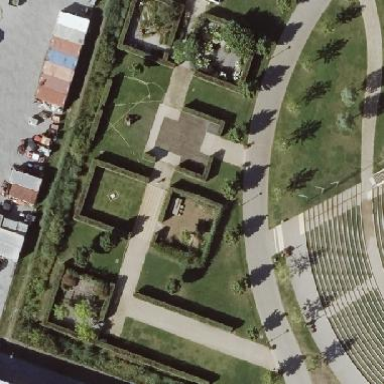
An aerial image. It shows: Garden that is leisure land.